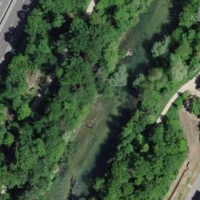
EUNIS habitat code: 57
Species observed at this site:
Arum maculatum
Clematis vitalba
Fagus sylvatica
Veronica persica
Helix pomatia